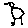
Label: bird